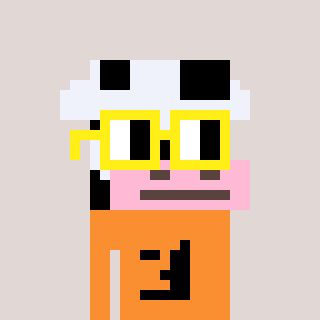
a pixel art character with square yellow glasses, a cow-shaped head and a orange-colored body on a warm background